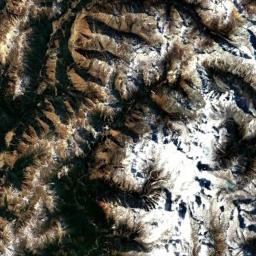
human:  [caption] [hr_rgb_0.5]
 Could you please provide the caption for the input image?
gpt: Only the peaks of the snow-capped mountains are covered with snow .

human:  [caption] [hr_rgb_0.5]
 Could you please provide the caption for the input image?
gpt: The snowberg is partly covered with glaciers in the top and the color of the mountain is brown .

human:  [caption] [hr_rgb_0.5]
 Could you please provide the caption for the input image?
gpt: The snow berg is consist of bare land and white snow .

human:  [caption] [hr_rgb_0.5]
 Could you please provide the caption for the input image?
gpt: There is snow on the part of the snowberg .

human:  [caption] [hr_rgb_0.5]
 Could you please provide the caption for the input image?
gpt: There are some snow on the snowberg .